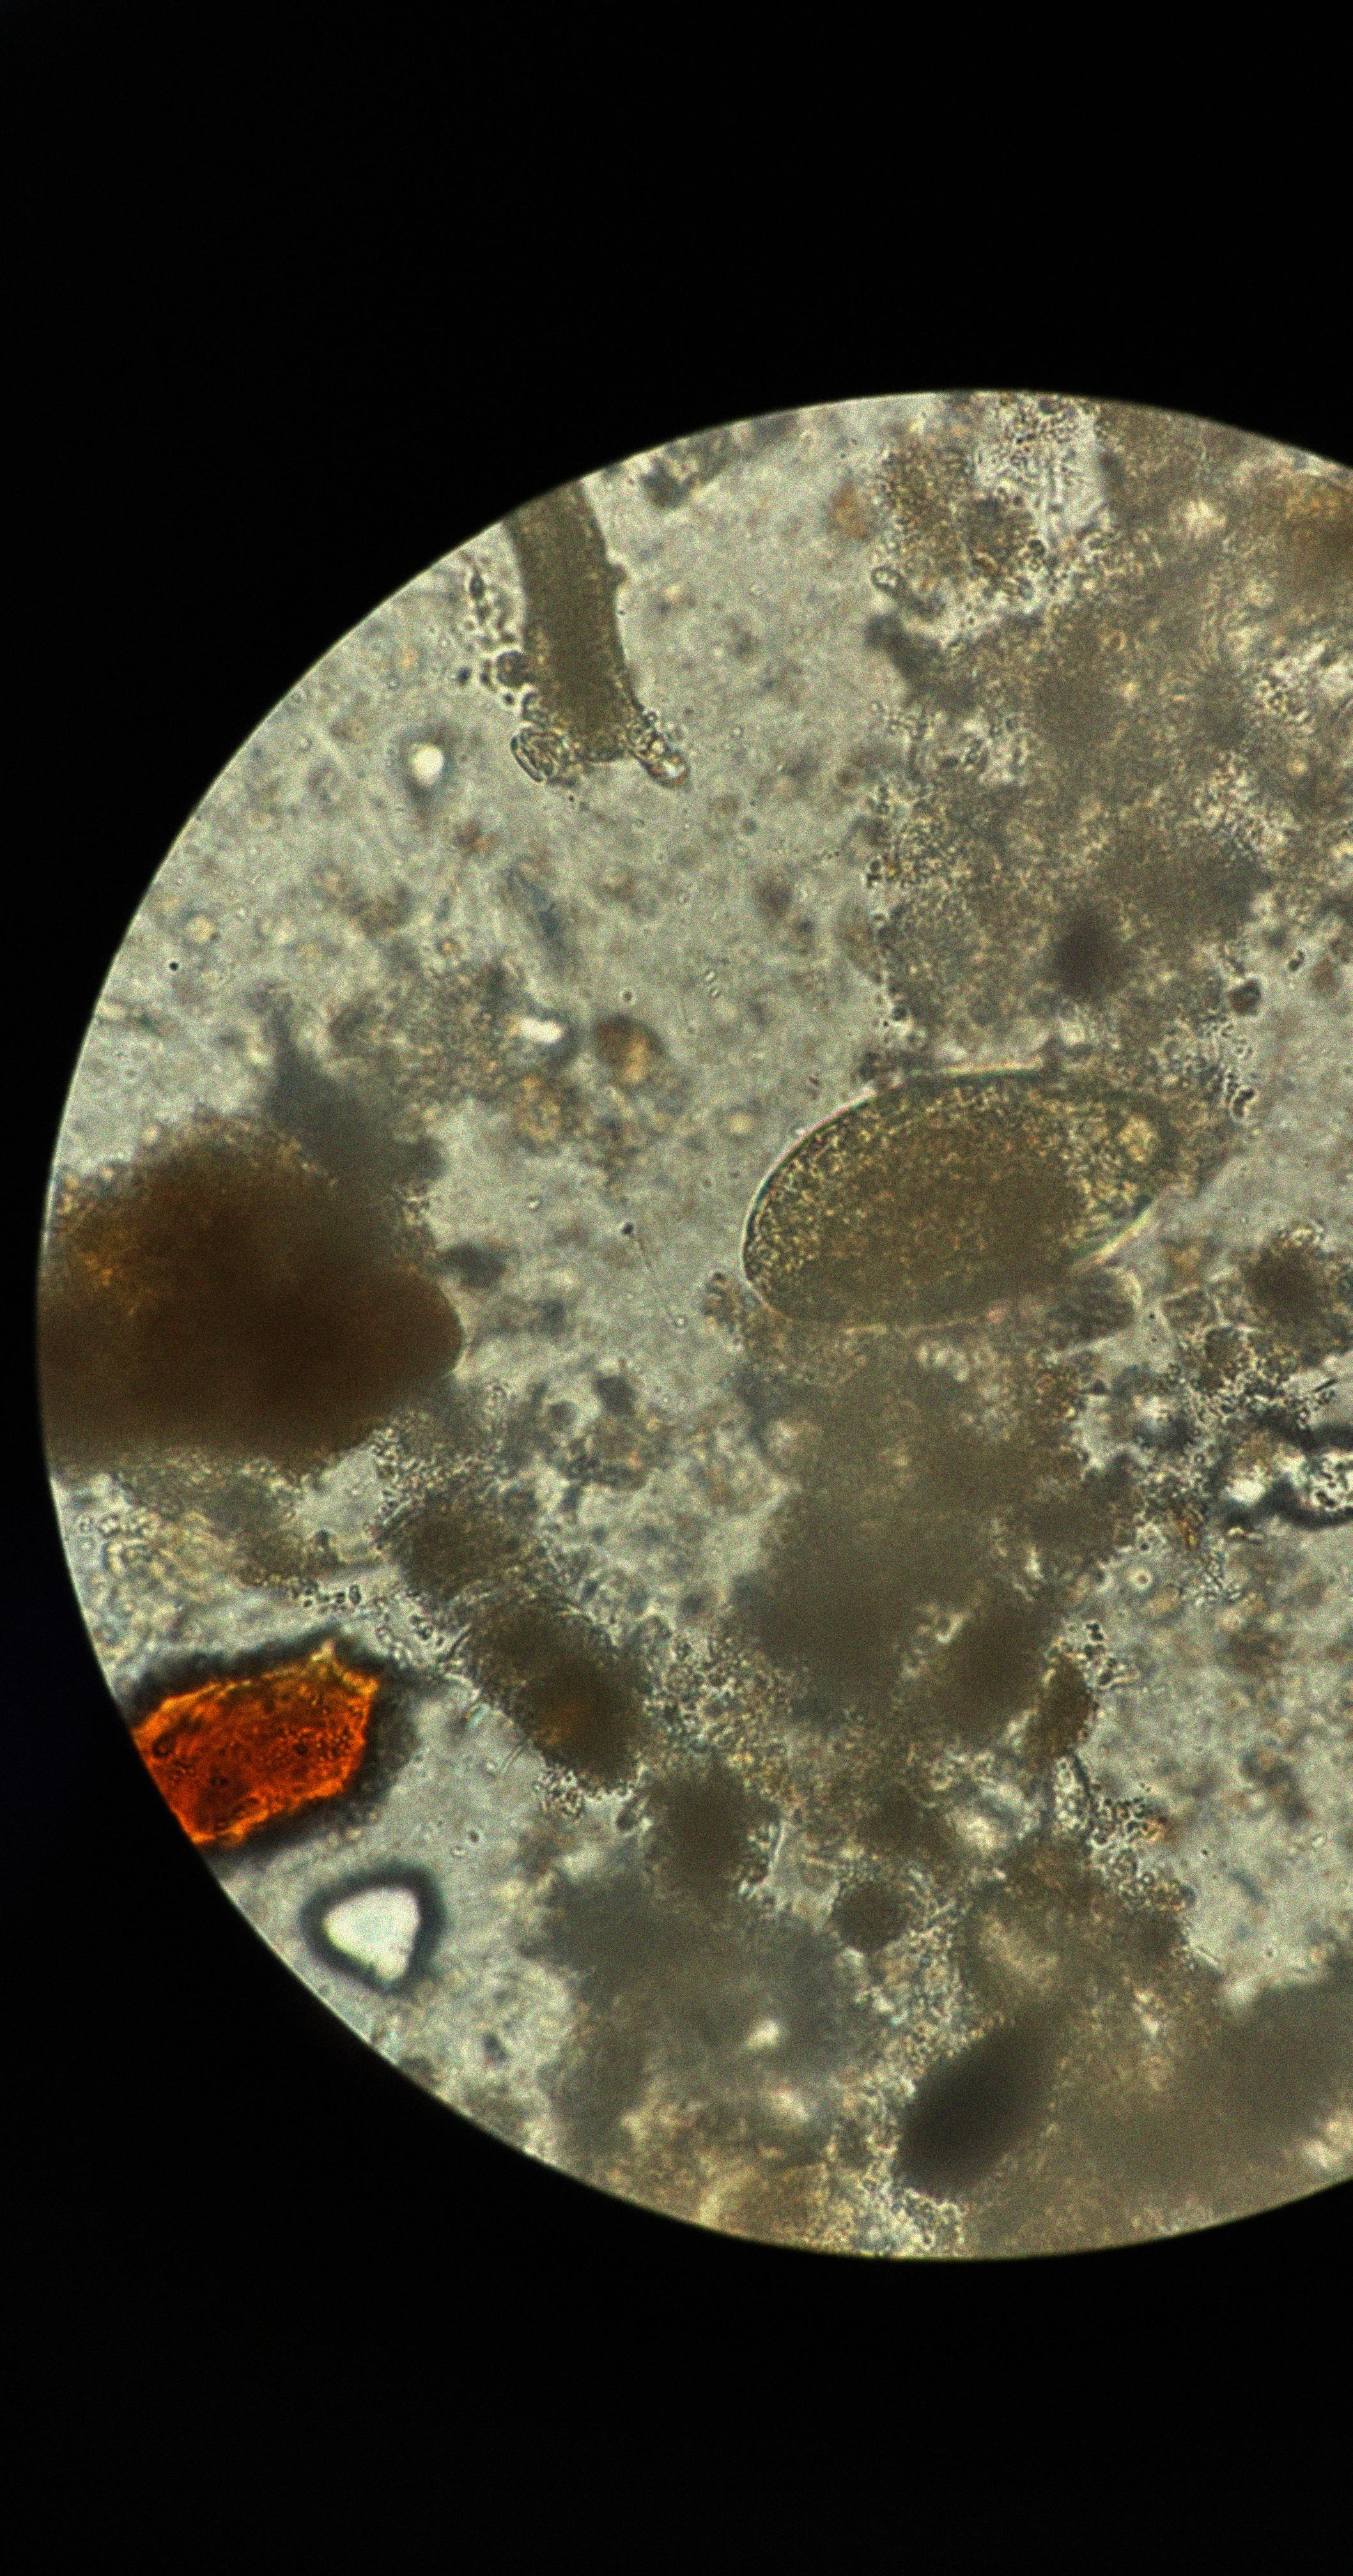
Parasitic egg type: Fasciolopsis buski